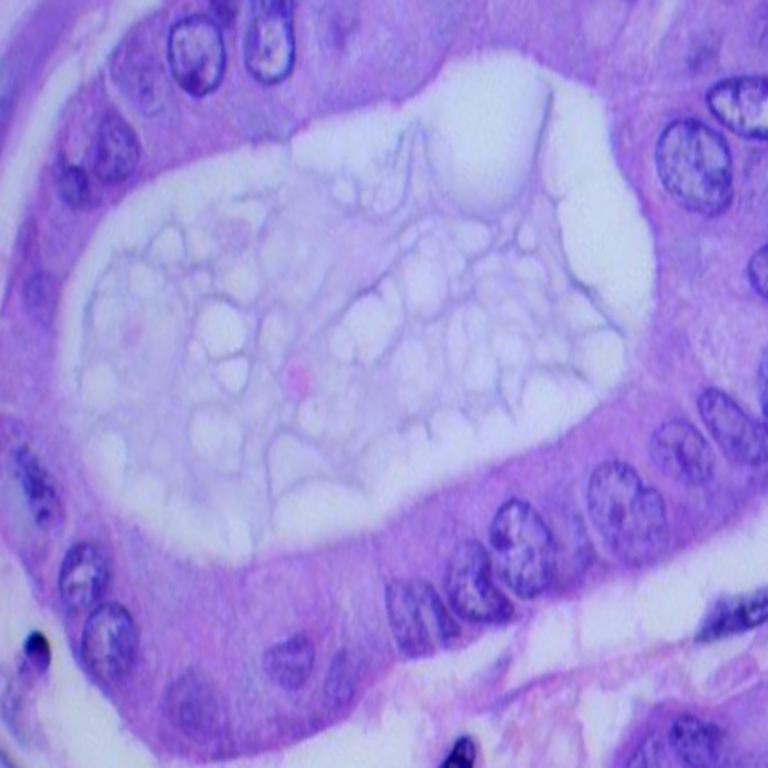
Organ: lung
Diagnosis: adenocarcinomas